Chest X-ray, PA view. Patient: 57 years old, sex F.
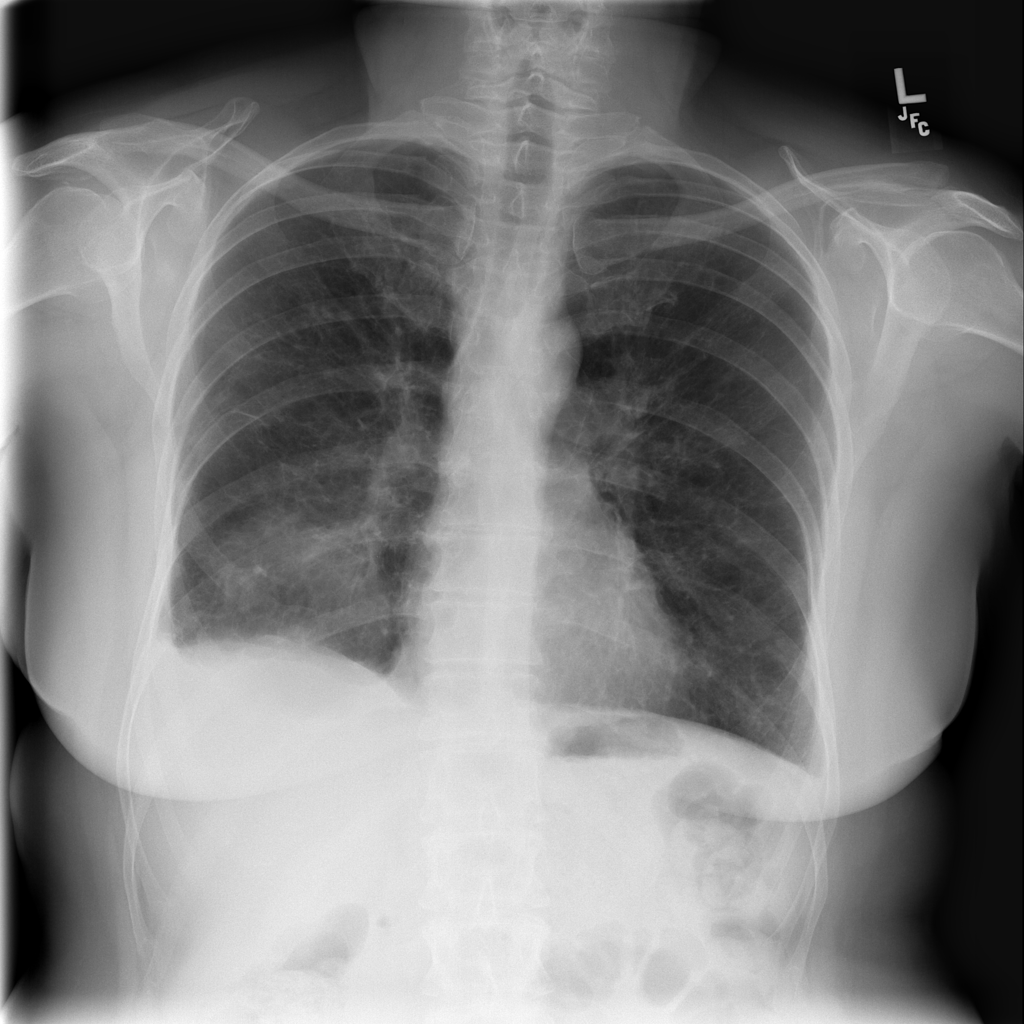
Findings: Mass, Nodule